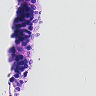
Metastatic tissue present: no